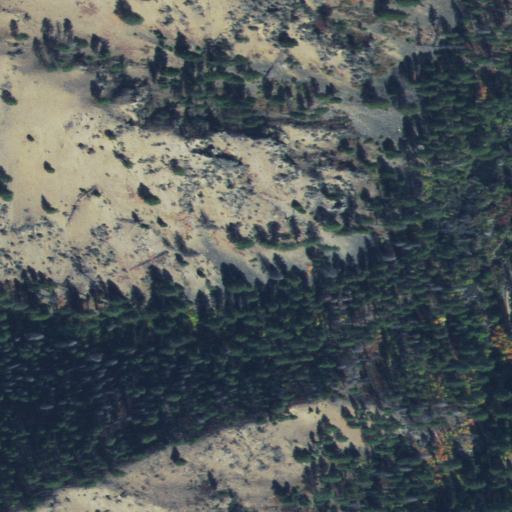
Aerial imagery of valley in Idaho named Brushy Gulch containing shrub and evergreen forest